Field crop: tomato
Growth stage: 2
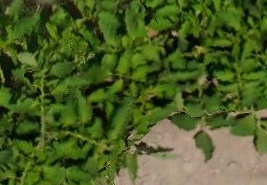
Species: tomato